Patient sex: F
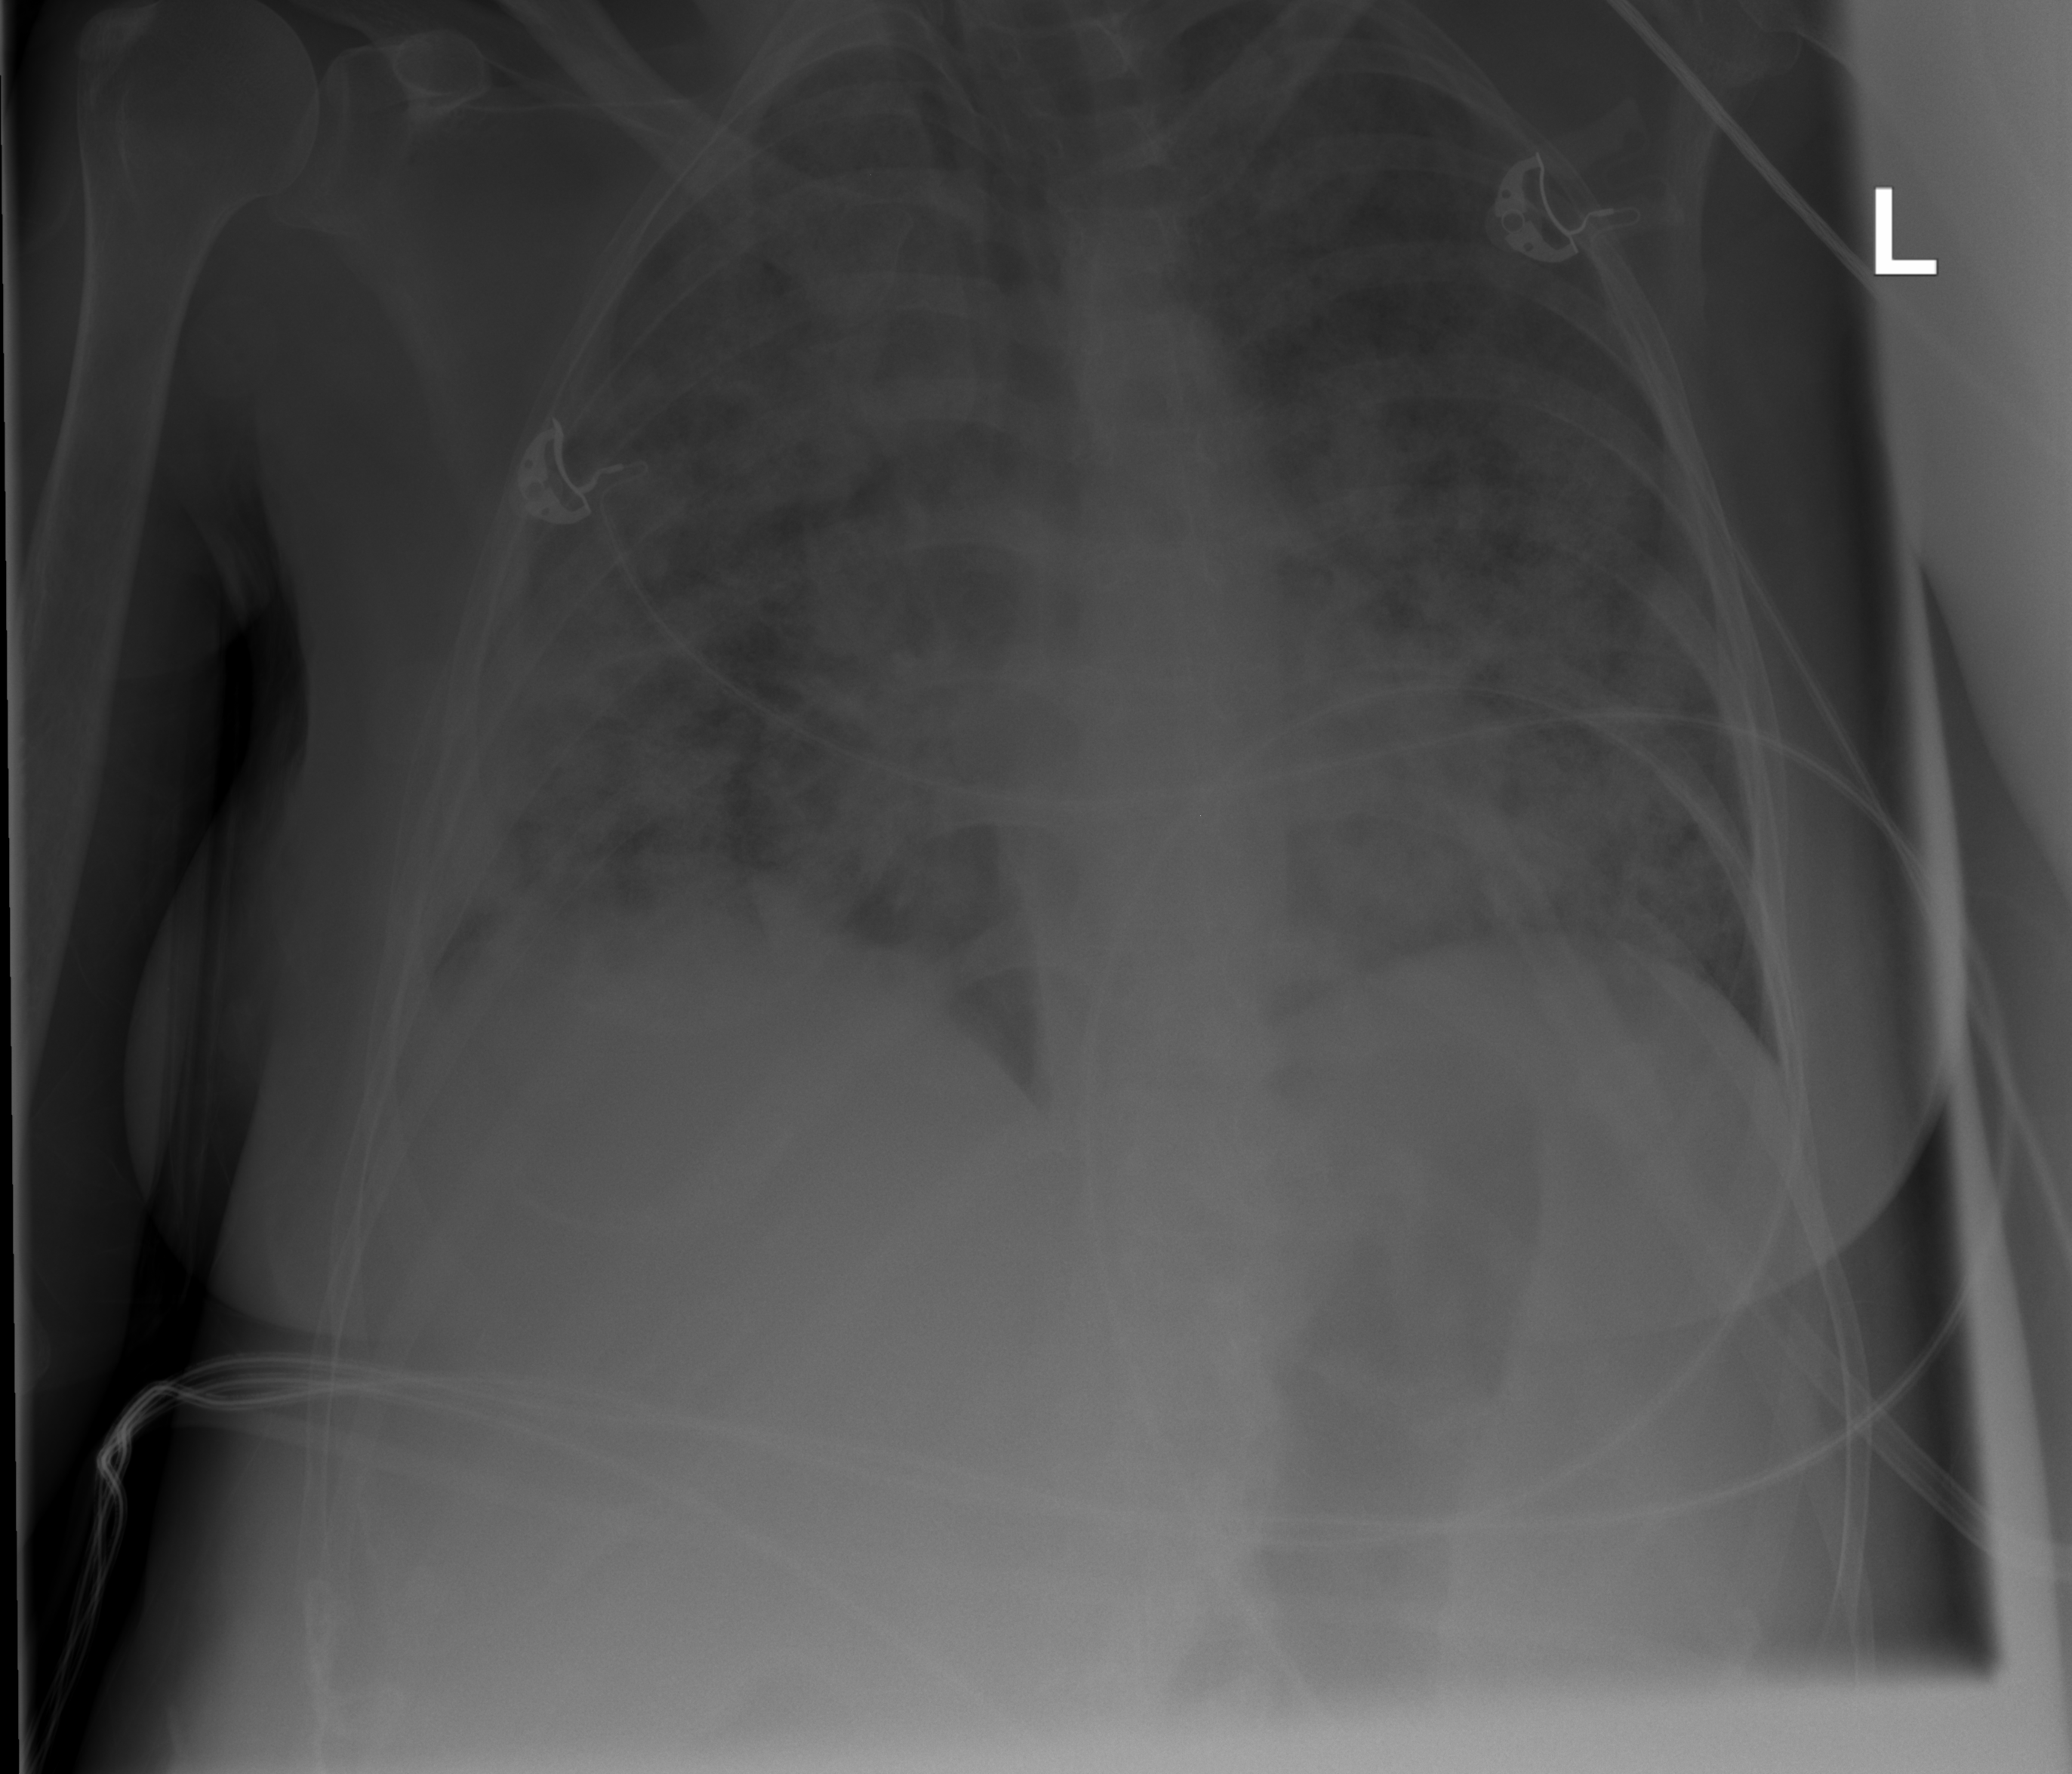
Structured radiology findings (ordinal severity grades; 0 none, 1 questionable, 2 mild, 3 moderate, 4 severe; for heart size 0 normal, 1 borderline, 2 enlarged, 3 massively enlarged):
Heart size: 0
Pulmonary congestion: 3
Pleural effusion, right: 2
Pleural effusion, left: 0
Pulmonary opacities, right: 4
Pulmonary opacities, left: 4
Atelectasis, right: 2
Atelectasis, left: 2